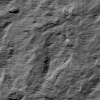
Atmospheric dust classification: not_dusty